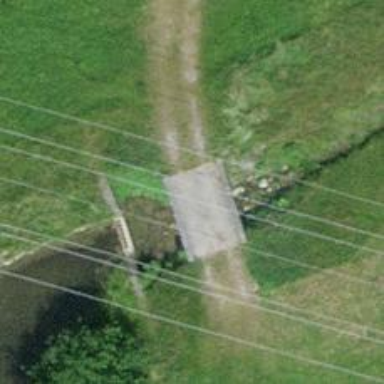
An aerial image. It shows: Track road on bridge.